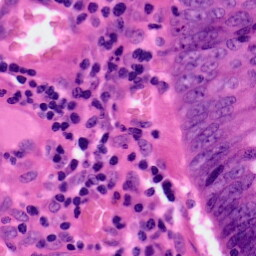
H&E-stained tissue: Colon